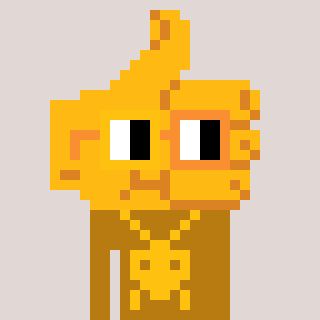
a pixel art character with square yellow and orange glasses, a thumbsup-shaped head and a gold-colored body on a warm background